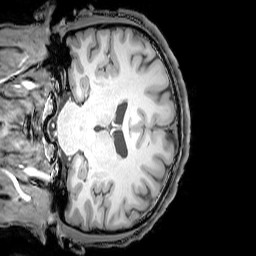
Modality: T1w
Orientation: coronal
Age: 20
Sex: male
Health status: healthy
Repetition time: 0.081 s
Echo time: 0.037 s